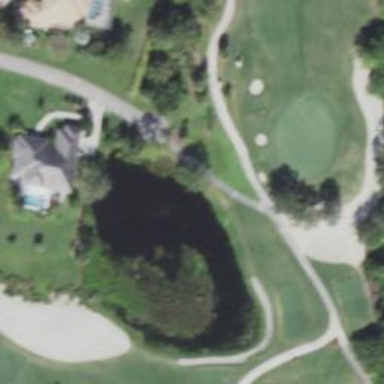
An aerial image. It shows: Footway that resembles golf path.